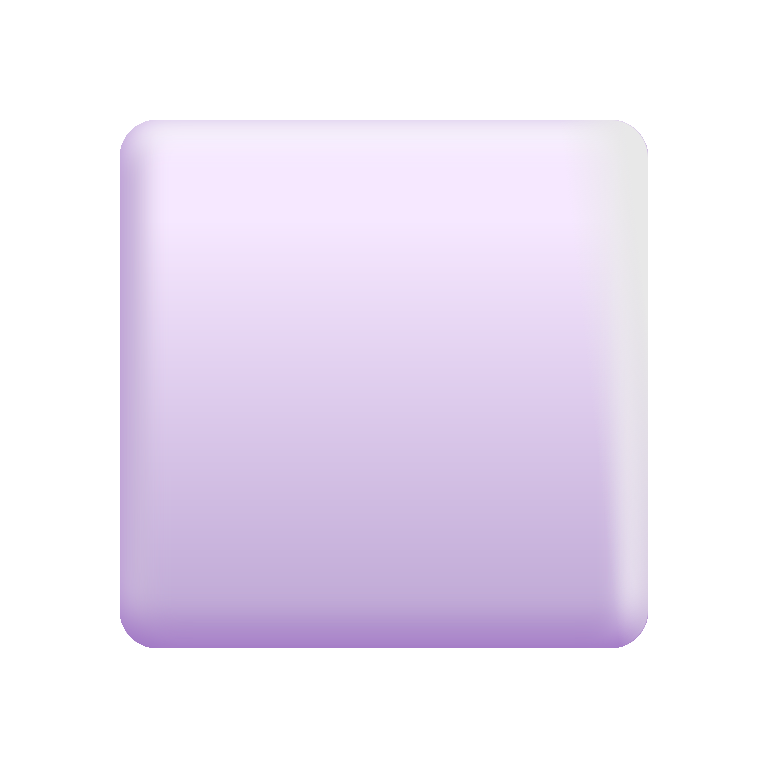
white  square color